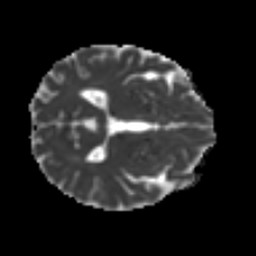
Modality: MD
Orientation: axial
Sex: male
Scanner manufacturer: ge
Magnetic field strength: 3 T
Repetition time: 7 s
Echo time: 0.08 s